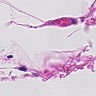
Metastatic tissue present: no